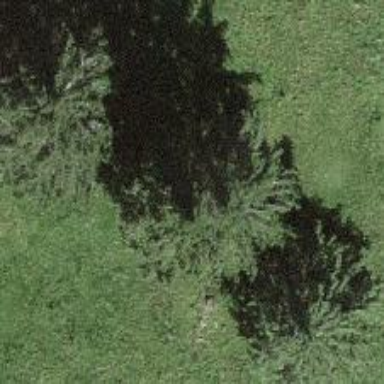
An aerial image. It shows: Single tag "natural: tree."